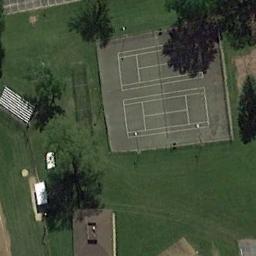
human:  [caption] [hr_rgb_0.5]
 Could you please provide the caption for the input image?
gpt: There are a few sparse trees next to the tennis court on the lawn .

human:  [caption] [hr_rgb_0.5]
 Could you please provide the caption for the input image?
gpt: The tennis court is on the grass next to some trees .

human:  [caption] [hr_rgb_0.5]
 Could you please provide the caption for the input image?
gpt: The tennis courts are surrounded by grass .

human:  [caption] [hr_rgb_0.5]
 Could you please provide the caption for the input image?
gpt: There were several felled trees near the tennis court .

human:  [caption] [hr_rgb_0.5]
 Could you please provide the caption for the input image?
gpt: The tennis courts are on a green meadow .